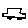
Label: car